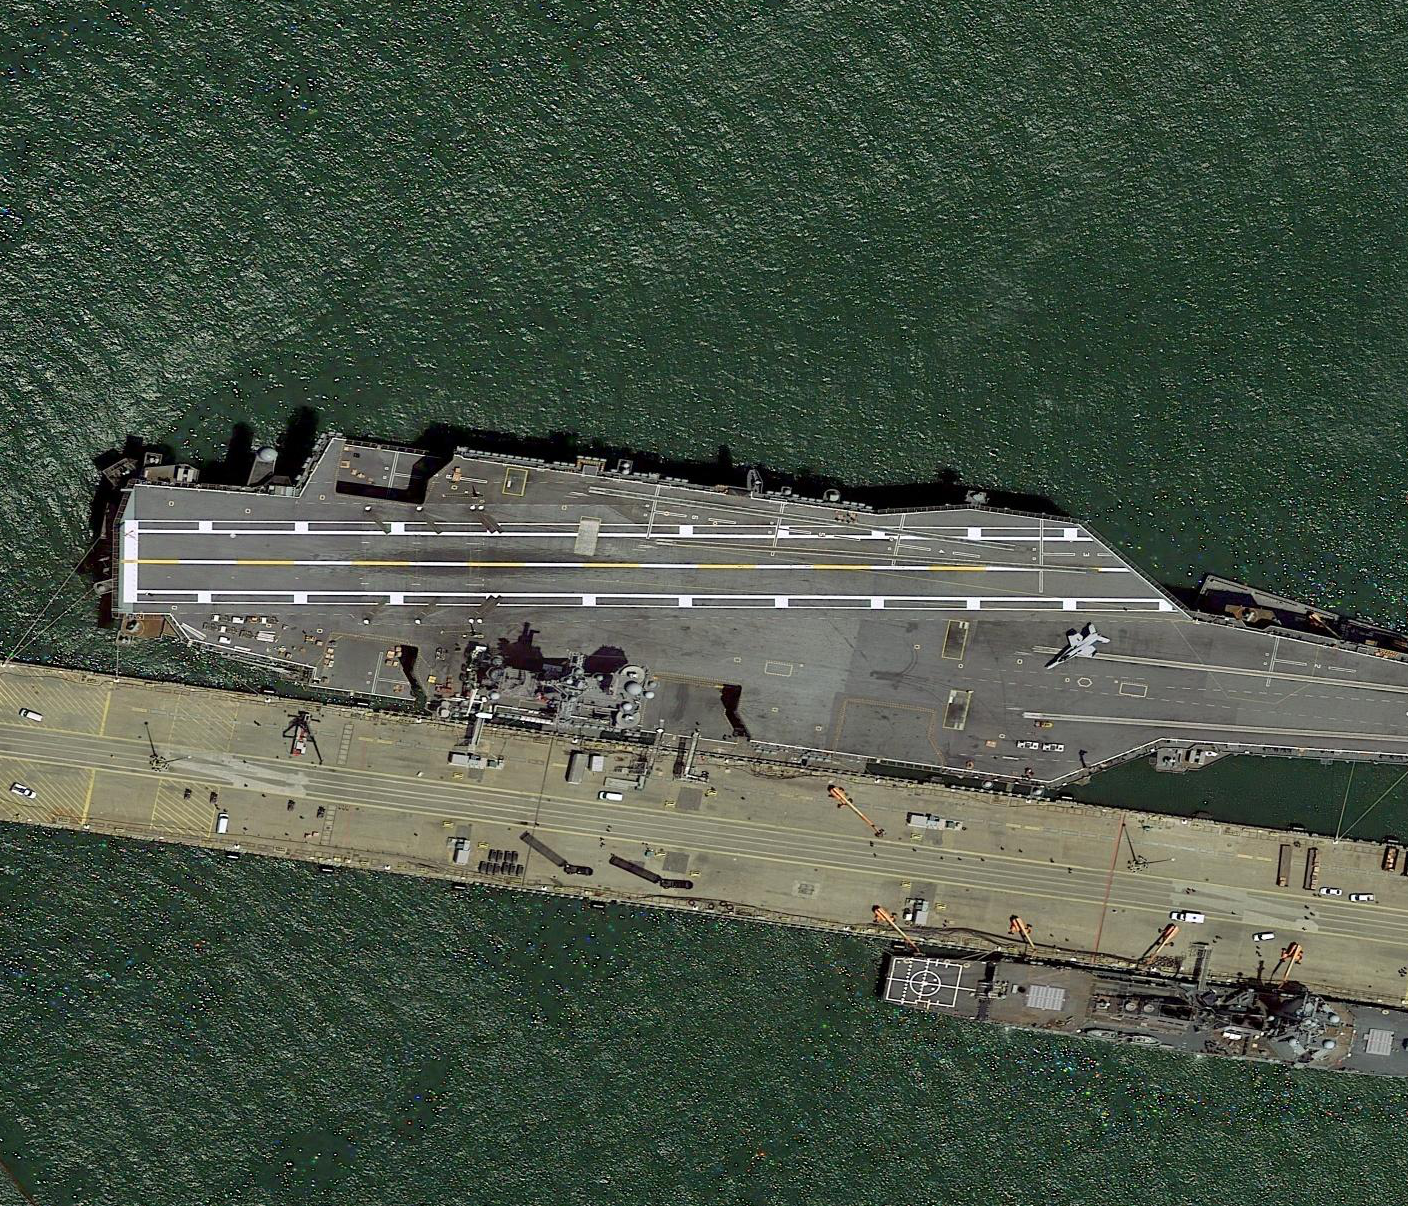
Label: aircraft_carrier